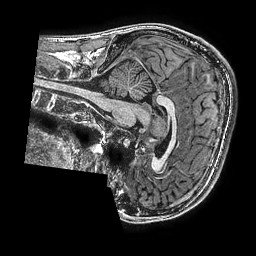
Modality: T1w
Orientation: sagittal
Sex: male
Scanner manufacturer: ge
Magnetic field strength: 3 T
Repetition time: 0.00766 s
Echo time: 0.003476 s